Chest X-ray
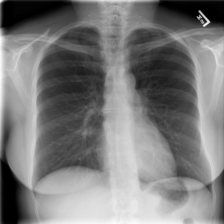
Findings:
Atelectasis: negative
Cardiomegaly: negative
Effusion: negative
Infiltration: negative
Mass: negative
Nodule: negative
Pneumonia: negative
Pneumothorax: negative
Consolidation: negative
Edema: negative
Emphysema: negative
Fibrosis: negative
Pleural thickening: negative
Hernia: negative